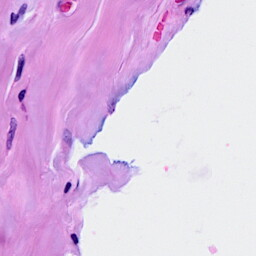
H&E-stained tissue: Breast